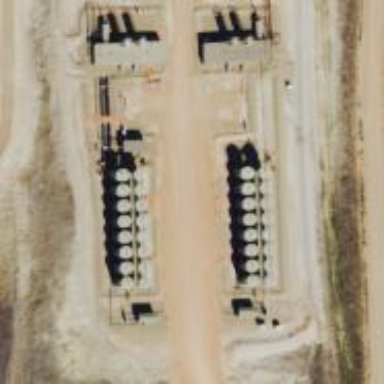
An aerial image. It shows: Storage tank with man-made structure.